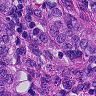
Metastatic tissue present: yes